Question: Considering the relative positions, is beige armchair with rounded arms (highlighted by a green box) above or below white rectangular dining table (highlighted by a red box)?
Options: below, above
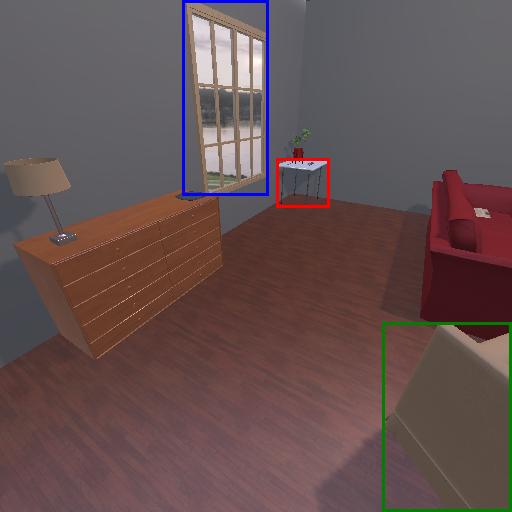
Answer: below